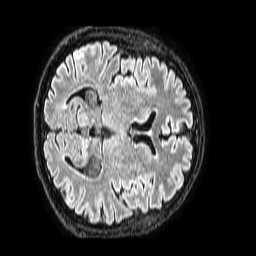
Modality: FLAIR
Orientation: axial
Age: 61
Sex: male
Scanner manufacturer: philips
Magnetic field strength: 1.5 T
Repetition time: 4.8 s
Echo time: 0.3 s